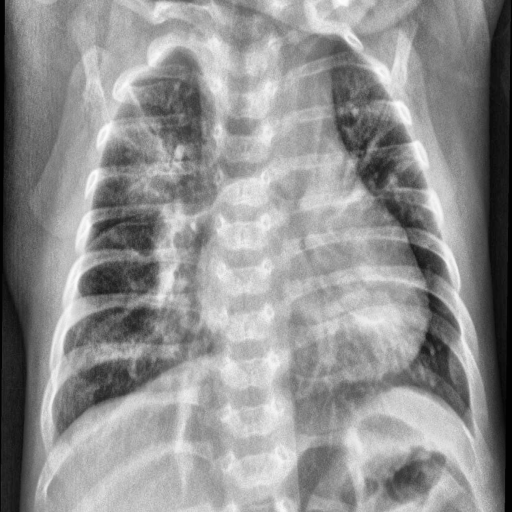
Finding: PNEUMONIA